Field crop: tomato
Growth stage: 1
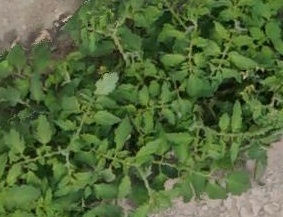
Species: tomato